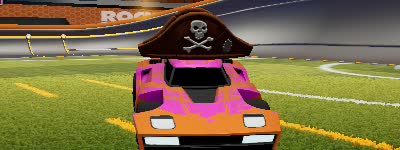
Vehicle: breakout